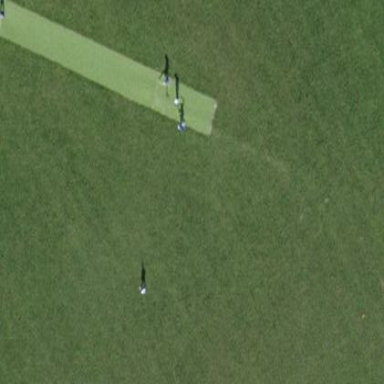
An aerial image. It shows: Cricket pitch with artificial wicket.